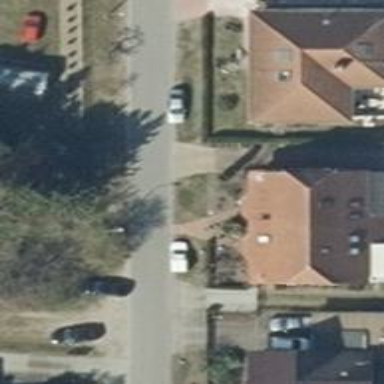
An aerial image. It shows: Residential road.